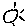
Label: sun